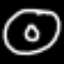
Label: donut